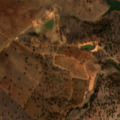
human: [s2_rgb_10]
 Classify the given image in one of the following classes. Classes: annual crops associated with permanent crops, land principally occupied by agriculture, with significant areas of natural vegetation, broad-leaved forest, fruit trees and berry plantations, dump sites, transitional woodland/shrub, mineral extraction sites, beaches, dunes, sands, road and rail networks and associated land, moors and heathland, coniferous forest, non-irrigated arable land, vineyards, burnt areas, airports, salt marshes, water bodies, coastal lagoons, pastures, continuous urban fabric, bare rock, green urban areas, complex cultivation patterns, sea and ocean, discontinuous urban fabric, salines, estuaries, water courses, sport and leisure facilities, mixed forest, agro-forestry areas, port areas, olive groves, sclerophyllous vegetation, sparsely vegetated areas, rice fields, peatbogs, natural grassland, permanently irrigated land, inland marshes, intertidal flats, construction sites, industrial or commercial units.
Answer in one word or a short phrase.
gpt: non-irrigated arable land, olive groves, agro-forestry areas, broad-leaved forest